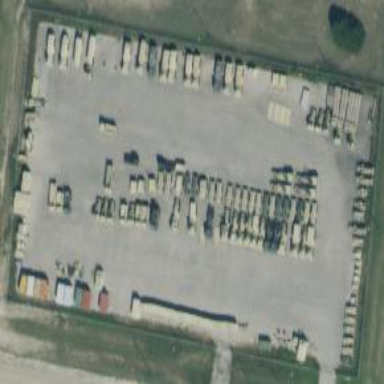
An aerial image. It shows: Military area enclosed by fence.